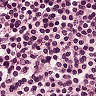
Metastatic tissue present: no